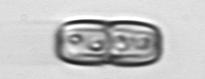
Label: Ephemera